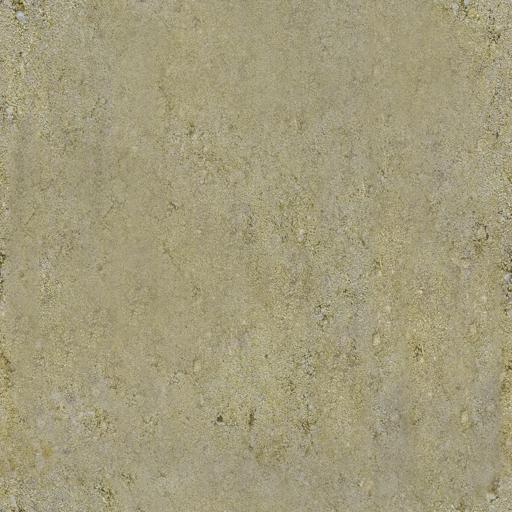
Tags: clean concrete flat green moss mossy